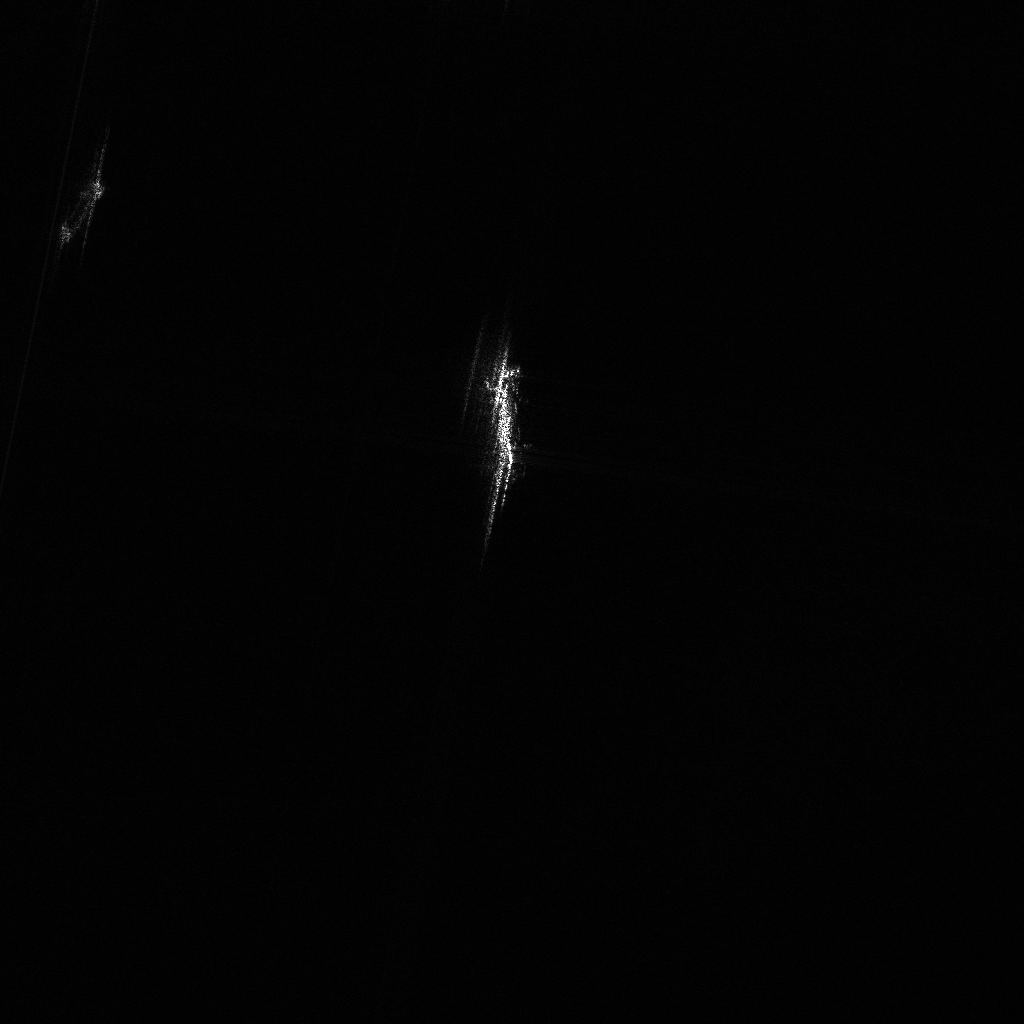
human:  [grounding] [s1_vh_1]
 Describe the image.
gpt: In the satellite image, there is  <ref>1 large container </ref> <box>[[6, 15, 8, 24, 27]]</box> located at top left,  <ref>1 medium cell-container </ref> <box>[[47, 34, 51, 48, 6]]</box> located at center.